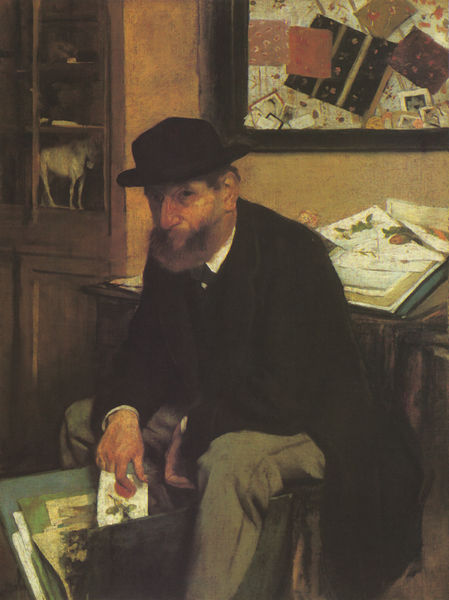
Titel: Der Graphiksammler
Künstler: Edgar Degas
Standort: New York (New York)
Institution: The Metropolitan Museum of Art
Schlagwörter: blätter, dunkel, gemälde, hand, kopf, mann, schatten, weiß, gelb, grün, impressionismus, sitzen, blumen, braun, bunt, fenster, frankreich, glas, grau, holz, hut, mund, nase, ohr, orange, profil, schwarz, skizze, stuhl, tisch, tür, zeichnung, zimmer, blick, rose, rosen, rot, malerei, rock, alt, anzug, bart, hemd, hose, jacke, regal, wand, augen, falten, gesicht, halten, kragen, rahmen, trauer, vollbart, bild, bildnis, innenraum, portrait, porträt, öl, auge, figur, interieur, mantel, realismus, sitzend, pflanzen, ohren, pferd, chaos, arbeitszimmer, bilder, bücher, papier, papiere, schrank, schreibtisch, sitz, alter mann, modern, graphik, frack, falte, karten, krawatte, atelier, maler, manet, japonismus, knie, fliege, gehrock, kniestück, selbstporträt, collage, melone, alter, greis, buch, künstler, seite, selbstbildnis, kunst, vitrine, schranktür, wandschrank, karte, seiten, leibl, chwarz, brief, binder, stapel, mappe, sammlung, zeichenmappe, kunstsammler, sammler, musterbuch, antiquariat, botanik, zeichner, gen, unordnung, antiquar, studio, zeichnungen, klemmbrett, unrat, eichel, illustrationen, graphikmappe, steckbrett, glasschrank, ann, grauz, pinnwand, 19. jahrhundert, pinboard, hochforamt